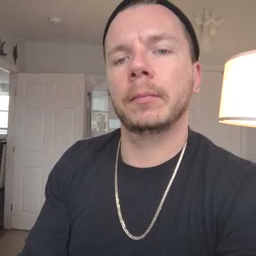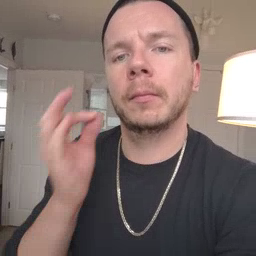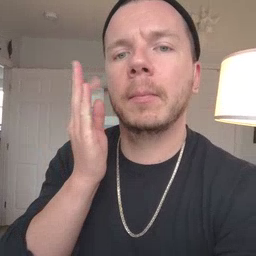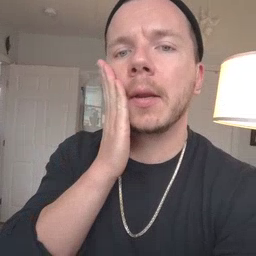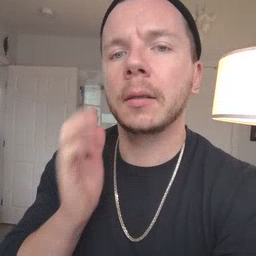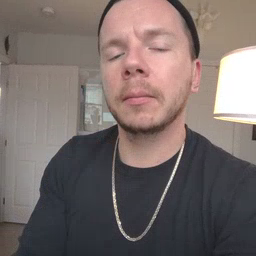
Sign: bee